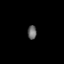
Tissue: lung
Cell type: Epithelial cells
Senescence score: 0.2144
Nuclear area (px): 121
Mean DAPI intensity: 105.314